Aerial crown-view tile of a tropical tree (Barro Colorado Island, Panama), acquired 20250715:
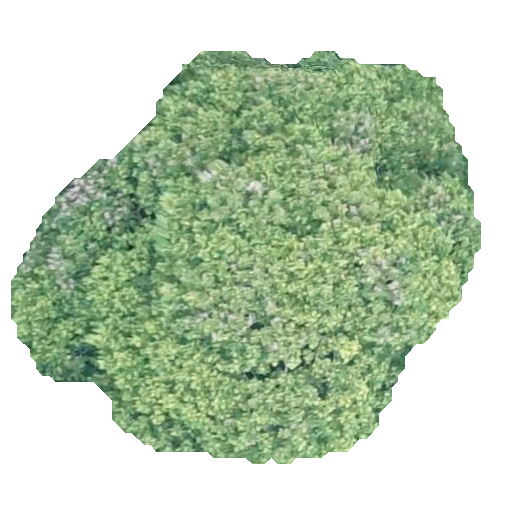
Species: Dipteryx oleifera
GBIF accepted scientific name: Dipteryx oleifera
Crown area: 207.028 m²